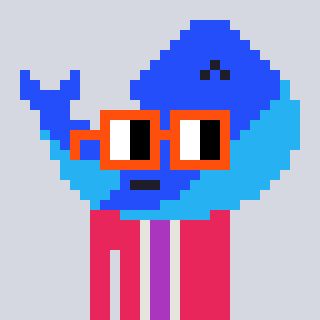
a pixel art character with square orange glasses, a whale-shaped head and a redpinkish-colored body on a cool background